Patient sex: F
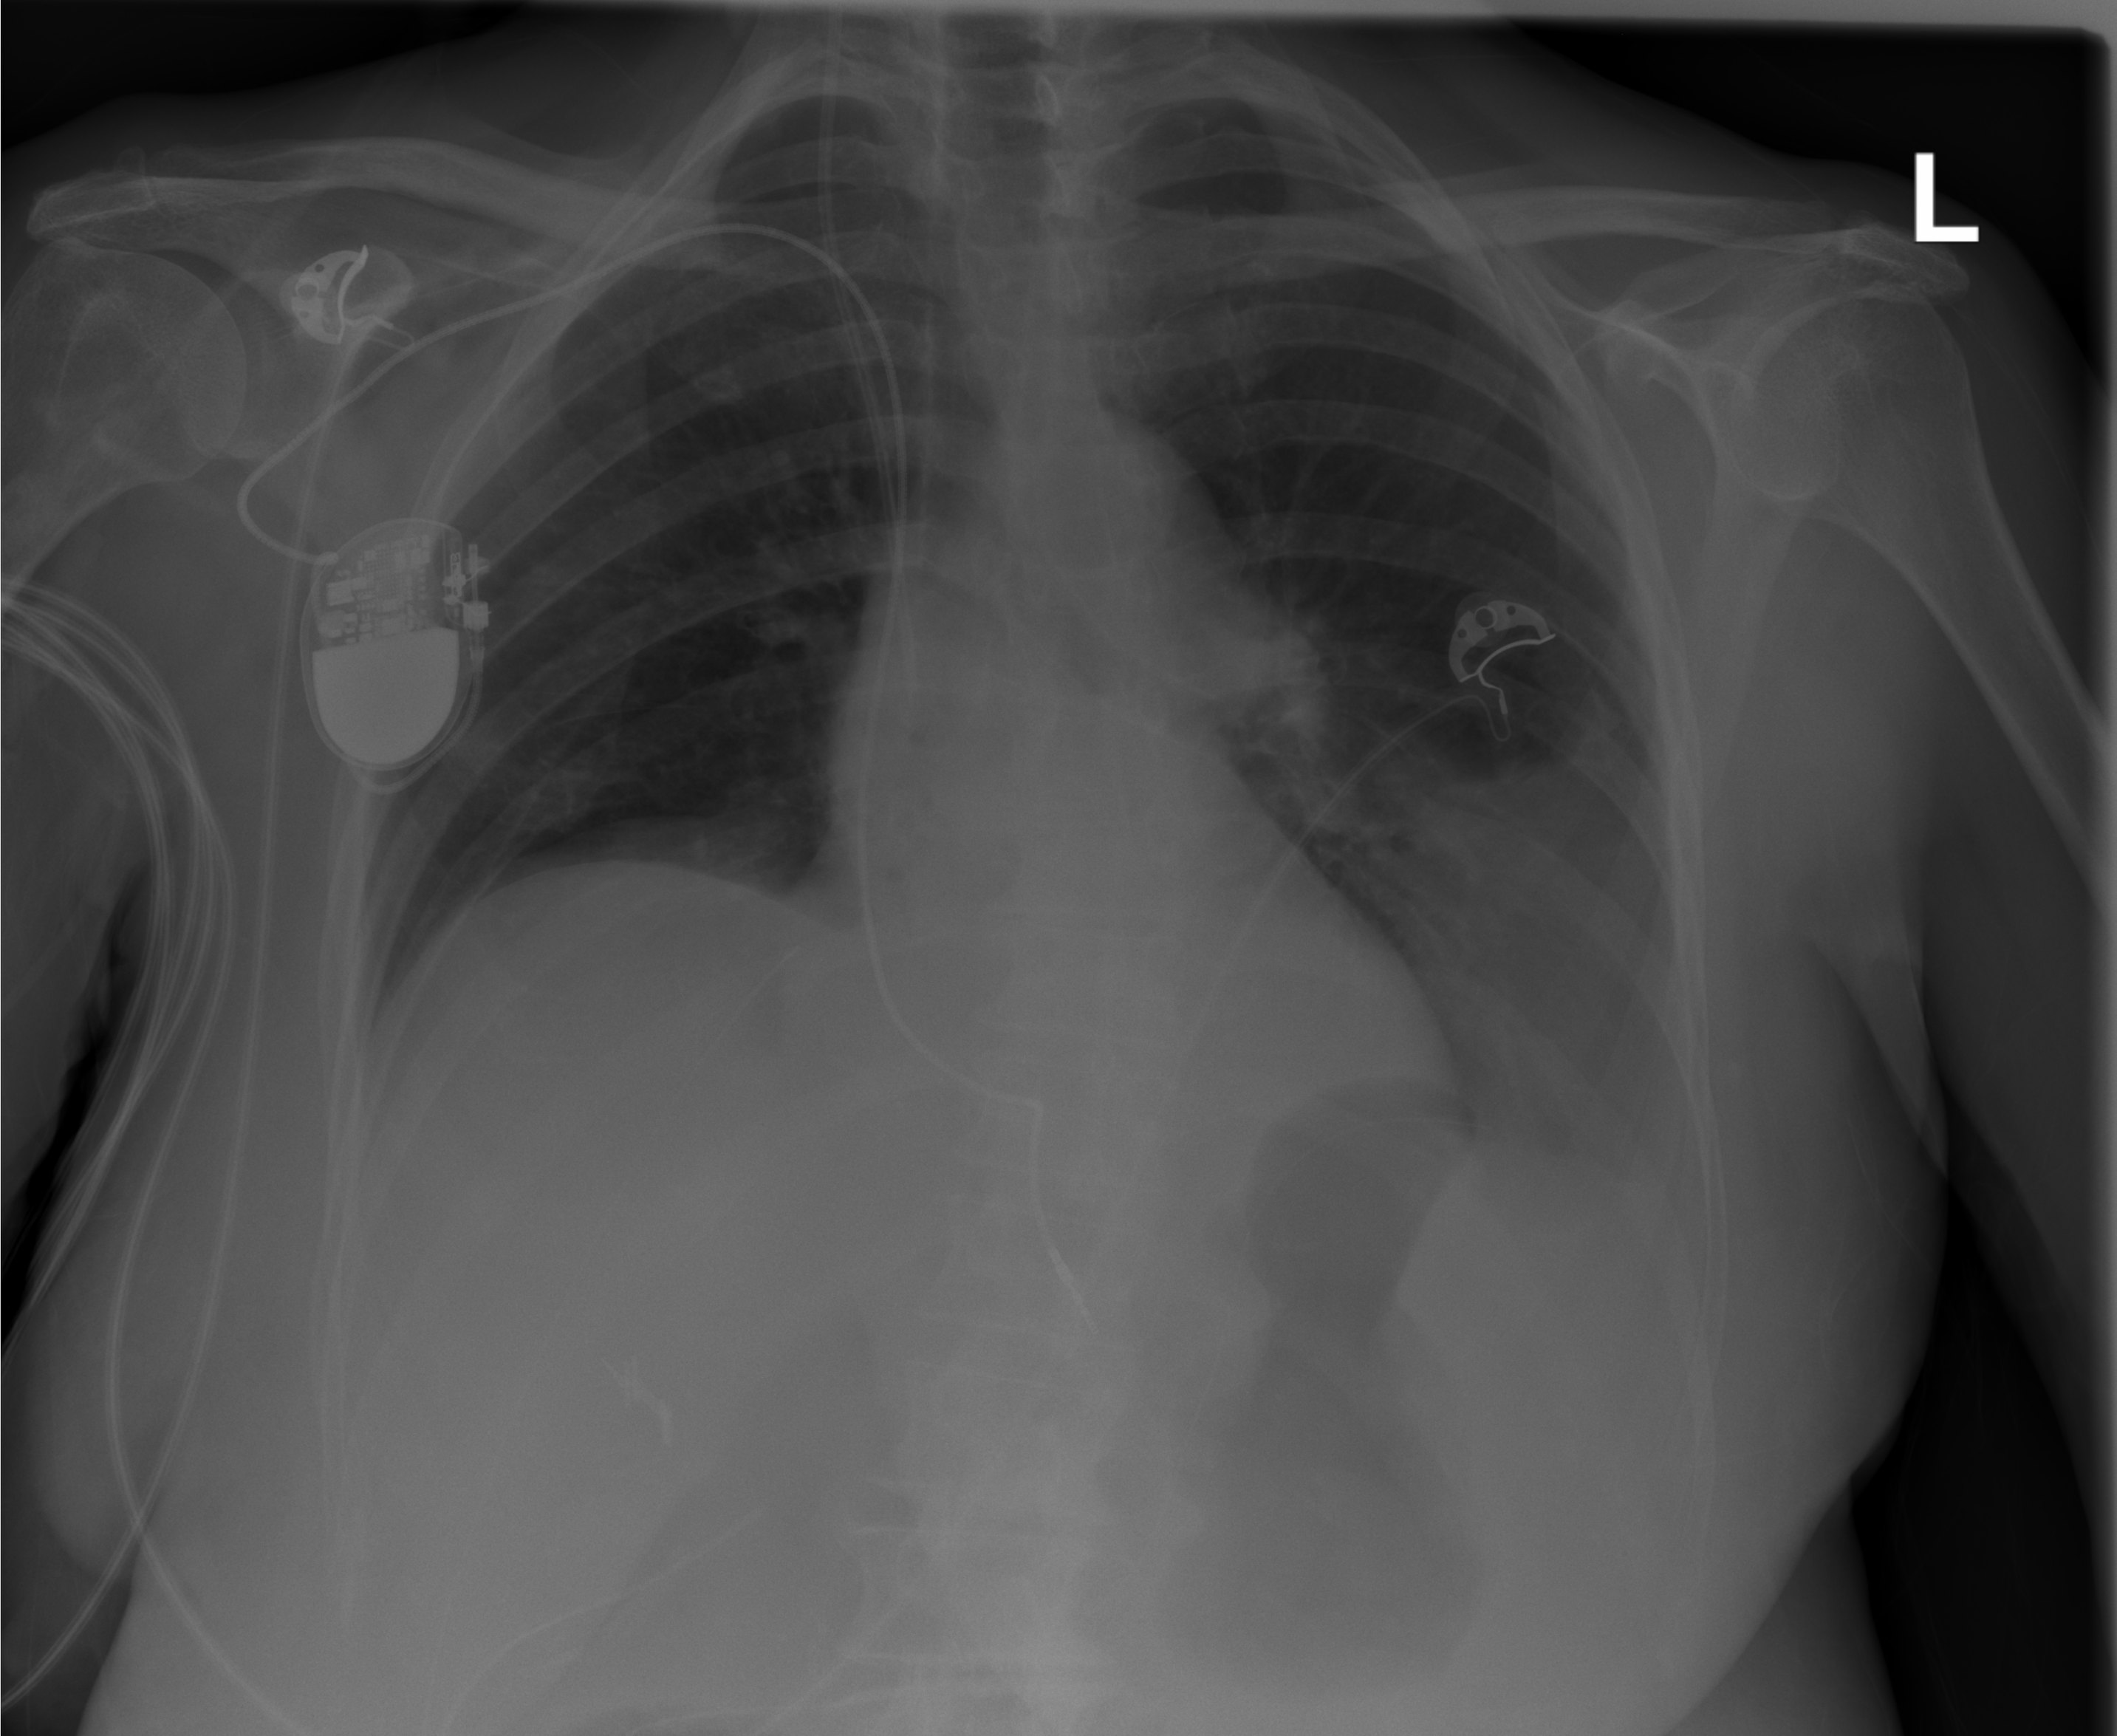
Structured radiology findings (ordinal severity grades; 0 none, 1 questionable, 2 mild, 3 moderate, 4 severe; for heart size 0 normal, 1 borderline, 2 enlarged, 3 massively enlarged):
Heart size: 1
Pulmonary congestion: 0
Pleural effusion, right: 0
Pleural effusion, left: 3
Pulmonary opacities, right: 0
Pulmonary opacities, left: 1
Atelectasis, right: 0
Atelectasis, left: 2